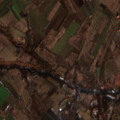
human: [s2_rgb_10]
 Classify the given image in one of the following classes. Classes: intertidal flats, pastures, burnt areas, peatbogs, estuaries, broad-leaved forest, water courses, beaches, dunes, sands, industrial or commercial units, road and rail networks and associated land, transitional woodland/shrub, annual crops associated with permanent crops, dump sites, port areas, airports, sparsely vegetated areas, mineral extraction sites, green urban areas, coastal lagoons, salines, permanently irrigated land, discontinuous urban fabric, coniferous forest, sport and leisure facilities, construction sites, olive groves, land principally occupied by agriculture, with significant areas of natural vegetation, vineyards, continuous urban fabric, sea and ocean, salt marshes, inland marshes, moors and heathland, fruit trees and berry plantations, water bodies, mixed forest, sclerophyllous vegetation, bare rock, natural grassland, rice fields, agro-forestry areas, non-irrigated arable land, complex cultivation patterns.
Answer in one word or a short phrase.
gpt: non-irrigated arable land, complex cultivation patterns, land principally occupied by agriculture, with significant areas of natural vegetation